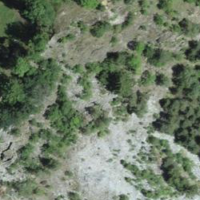
EUNIS habitat code: 23
Species observed at this site:
Lilium bulbiferum